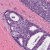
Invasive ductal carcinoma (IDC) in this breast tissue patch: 0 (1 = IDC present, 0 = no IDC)